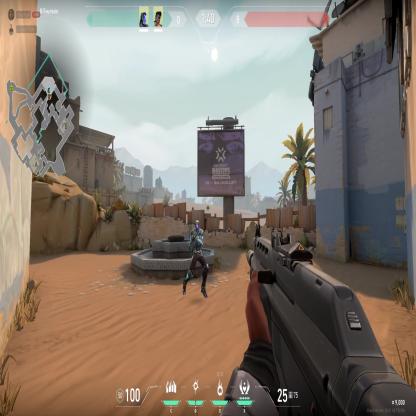
Label: teammate